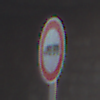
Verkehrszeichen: VerbotLastkraftwagenMitAnhaenger
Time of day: SunriseSunset
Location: Outdoor (Nature)
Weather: Clear
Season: NotSpecified
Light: Natural